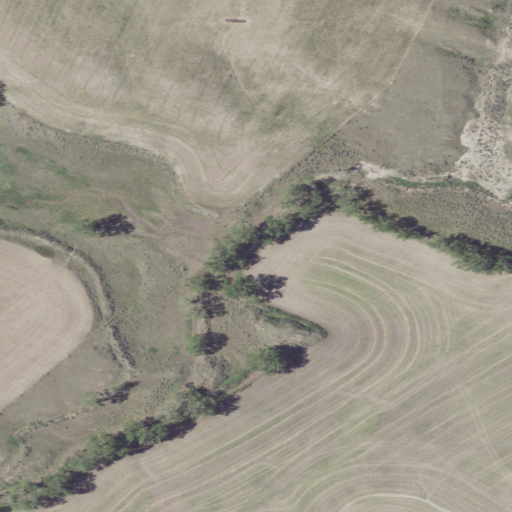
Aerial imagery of valley in Montana named O'Dell Coulee containing cultivated crops, grassland, herbaceous wetlands, and shrub